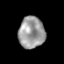
Tissue: prostate
Cell type: T cells
Senescence score: 0.3042
Nuclear area (px): 808
Mean DAPI intensity: 154.824